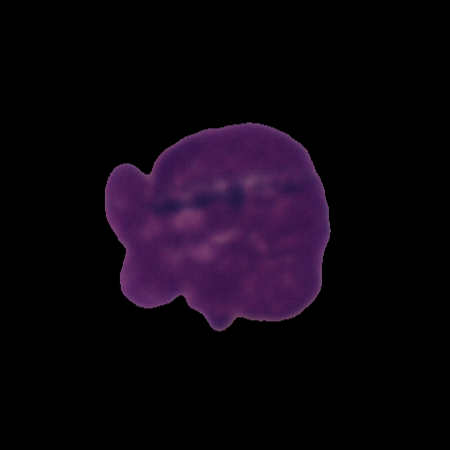
Label: cancer